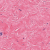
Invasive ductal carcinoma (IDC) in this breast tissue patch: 0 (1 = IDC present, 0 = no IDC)